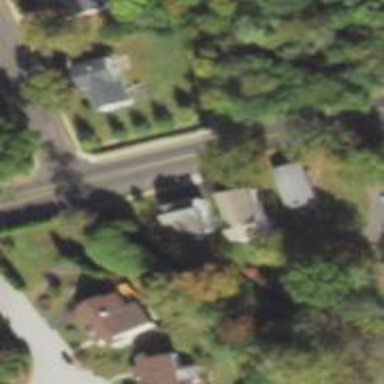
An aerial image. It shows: Driveway.